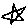
Label: star